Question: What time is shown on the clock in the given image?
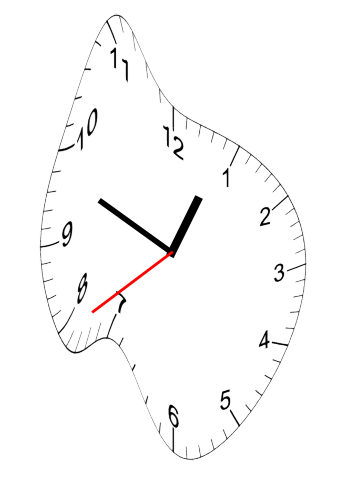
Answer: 12:48:39